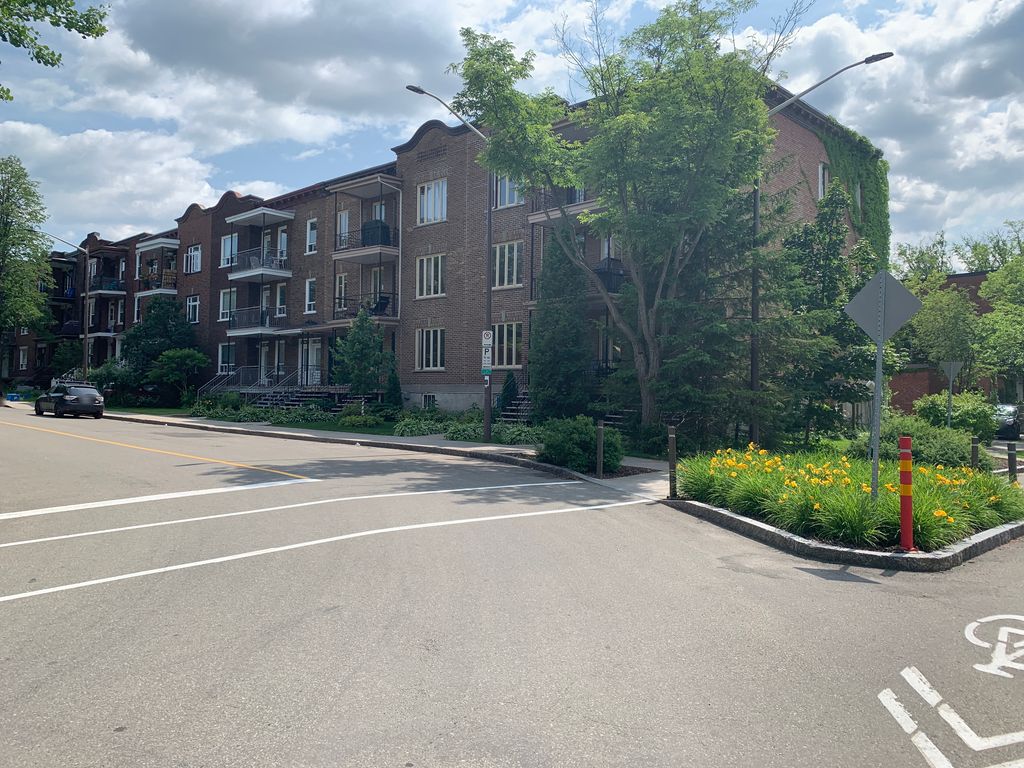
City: quebec_city